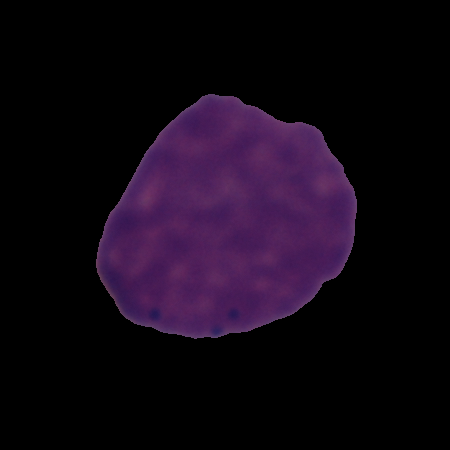
Label: cancer